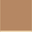
Piece: xx